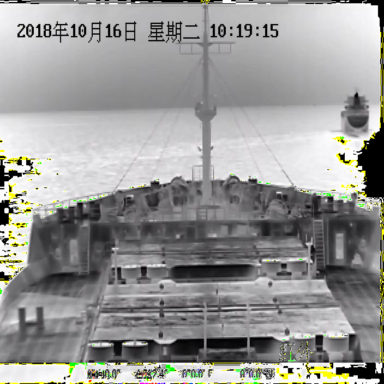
There is a liner in the infrared image.